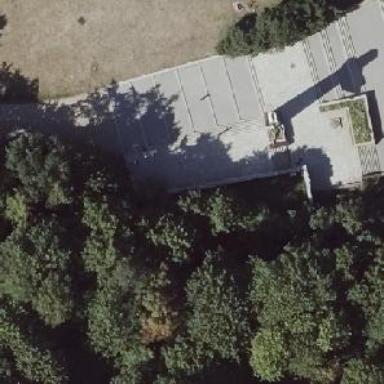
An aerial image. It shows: Historic monument.